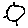
Label: sun